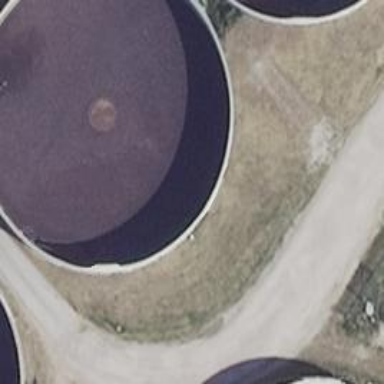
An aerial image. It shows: Storage tank that is man-made.